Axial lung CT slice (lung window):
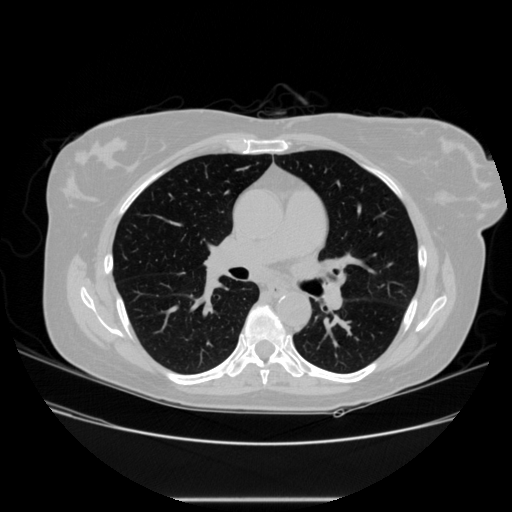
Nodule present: no